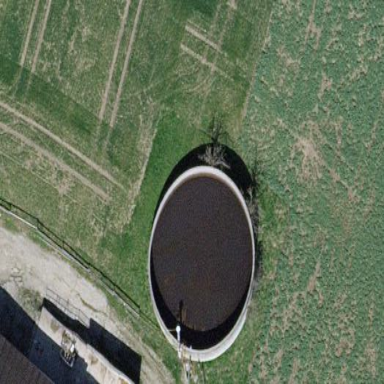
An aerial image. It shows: Reservoir used for sewage.